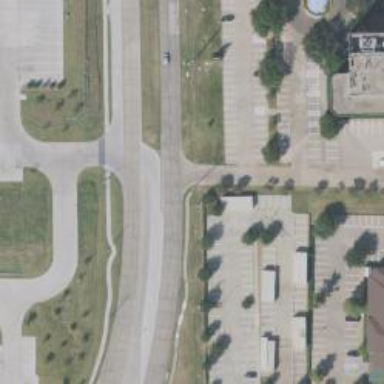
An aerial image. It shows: Secondary link road.